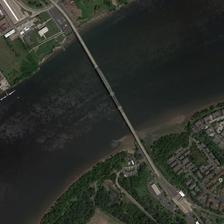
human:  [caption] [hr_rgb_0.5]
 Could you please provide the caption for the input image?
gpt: many buildings and green trees are in two sides of a river with a bridge .

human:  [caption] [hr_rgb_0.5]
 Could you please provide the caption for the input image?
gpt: the city is integrated with lush plants and the bridge stretching across the river makes the city connected .

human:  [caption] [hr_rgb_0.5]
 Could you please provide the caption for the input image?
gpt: a big bridge across a broad river and many cars on it .

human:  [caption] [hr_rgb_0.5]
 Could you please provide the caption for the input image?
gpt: a long bridge is on a river with many trees and buildings on two sides .

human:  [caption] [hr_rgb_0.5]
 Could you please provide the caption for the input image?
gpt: a long bridge is on a river with many green trees on two side of the river .